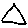
Label: triangle